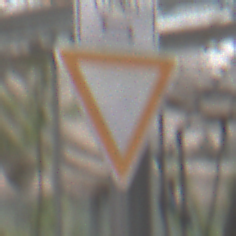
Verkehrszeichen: VorfahrtGewaehren
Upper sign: RichtungsangabeDurchPfeile9
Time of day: Midday
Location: Roofed (Special)
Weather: Overcast
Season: NotSpecified
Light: Natural